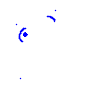
Particle: electron